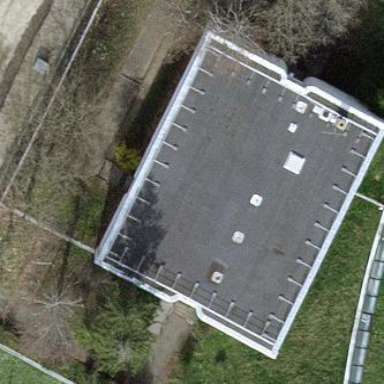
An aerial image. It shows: School building.